Question: 1. I downloaded go1.4.darwin-amd64-osx10.8.tar.gz and extract it on my local directory.
2. Based on what Installing to a custom location says I added GOROOT in env variable.
3. Based on what Test your installation says I created a go file.
4. I finally ran it and I got expected result as following screenshot.

- <URL>'- '~/Desktop/go/sdk'
> 14:03:02 IllegalArgumentException: Argument for @NotNull parameter
'virtualFile' of
com/intellij/openapi/projectRoots/impl/ProjectRootContainerImpl.addRoot
must not be null
Any idea how IntelliJ Idea is able to recognize it would be appreciated. Thanks.
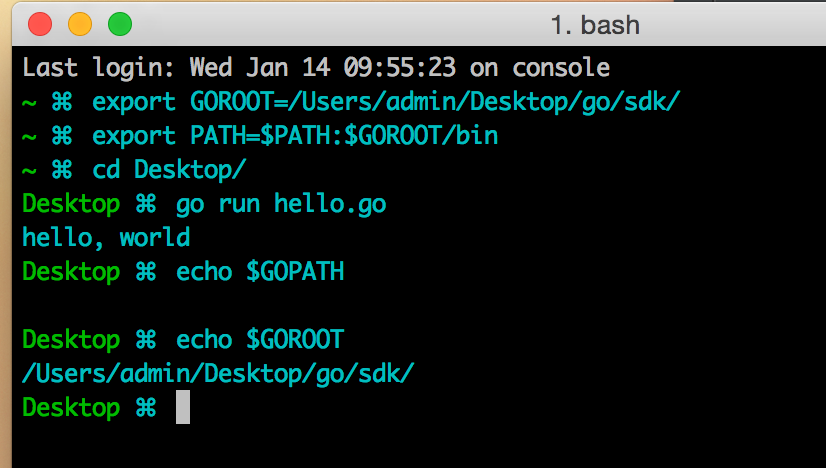
Answer: Please consider using one of the alpha releases for 0.9.16. I believe that alpha7 could be the more stable one rather than alpha9. You can get them from <URL>
The v1.0.0-alpha0 branch is, as the name implies, an alpha release and it's in the early stages of development, that's why there's no release done yet for it as well.
P.S. I'm one of the contributors to the plugin.